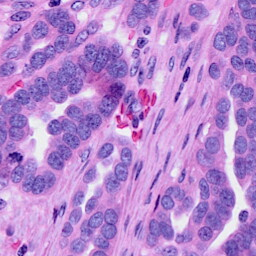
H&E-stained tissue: Ovarian